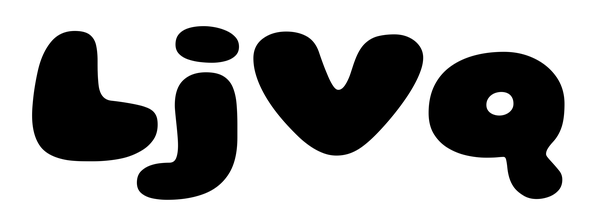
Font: Gluten_Black